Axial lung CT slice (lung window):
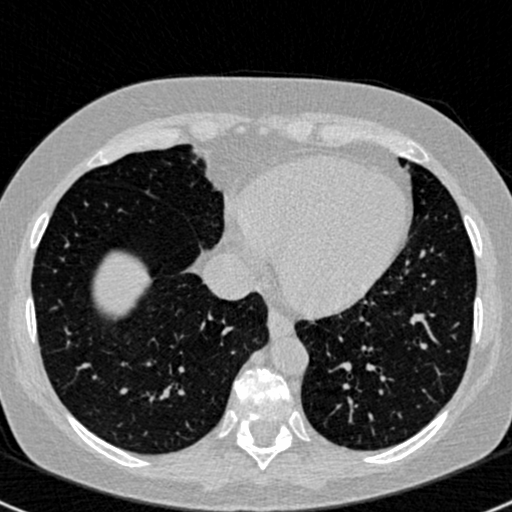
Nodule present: no